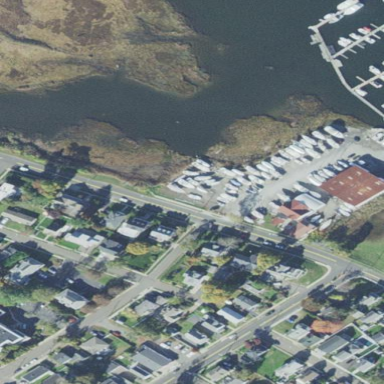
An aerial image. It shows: Boatyard along the waterway.